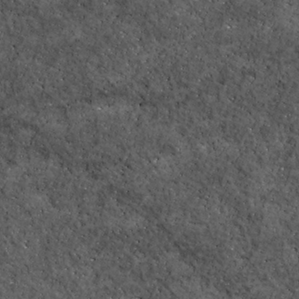
Label: non_frost